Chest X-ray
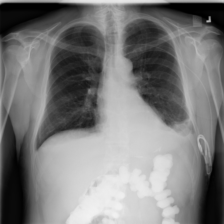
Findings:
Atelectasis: positive
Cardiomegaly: negative
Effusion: negative
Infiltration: negative
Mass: negative
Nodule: negative
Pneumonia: negative
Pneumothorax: negative
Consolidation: positive
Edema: negative
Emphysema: negative
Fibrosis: negative
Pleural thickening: negative
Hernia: negative